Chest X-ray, AP view. Patient: 49 years old, sex M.
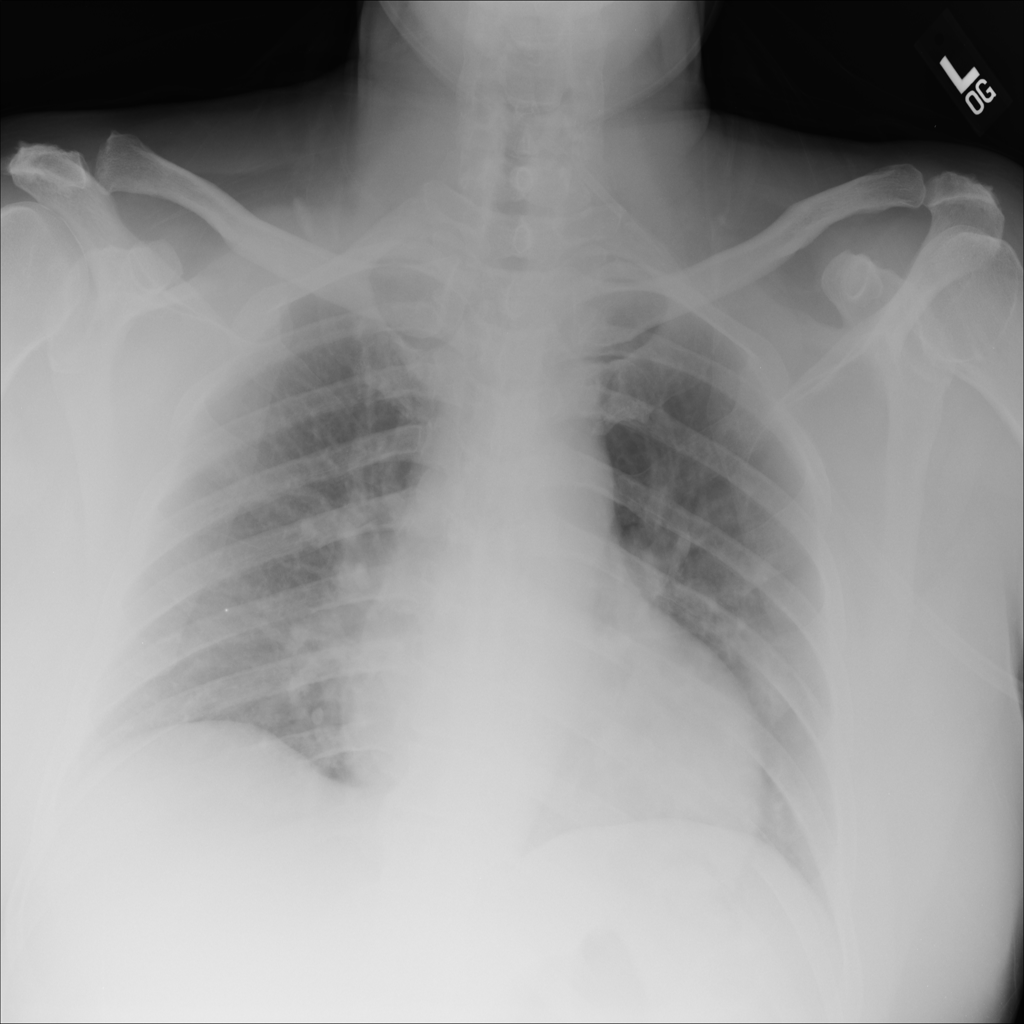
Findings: No Finding